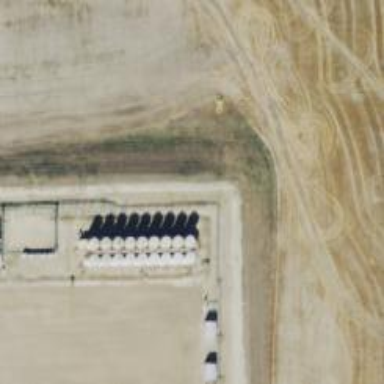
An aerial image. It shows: Storage tank with man-made structure.